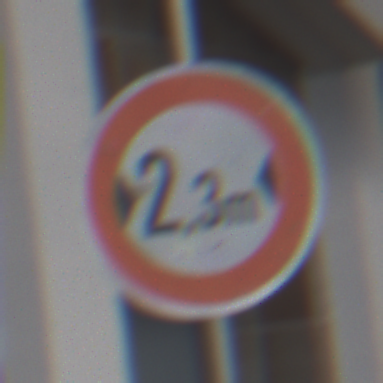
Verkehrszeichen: TatsaechlicheBreite2Komma3
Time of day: MorningAfternoon
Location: Roofed (Urban)
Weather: PartlyCloudy
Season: NotSpecified
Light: Natural